Question: I have an 'Expr' object in C#, which represents 'Wolfram Mathematica''s type - it can hold a number, a mathematical expression, a sound, an image or others.
I had been using the tutorial included with my 'Wolfram Mathemtica' edition for calling 'Mathematica' via .NET, and I want to create an Image from my output. For example, to plot a function or nicely draw an expression.
I have this code:
'''
public System.Drawing.Image ToImage(int width = 300, int height = 300)
{
return link.EvaluateToImage(this.e, width, height);
}
'''
Where 'link' is my 'IKernelLink', and 'this.e' is my 'Expr'.
Afterwards, I use 'image.Save(@"C:
ile.png")'
The problem is that when I open a form and do 'form.pictureBox.Image = LoadImage(@"C:
ile.png")', or I open the the image with the appropriate program, it gives me an animation of three frames. I will upload it here:

Additionally, it does not give me the whole output, which is '{{x -> -(-3)^(1/3)}, {x -> 3^(1/3)}, {x -> (-1)^(2/3)*3^(1/3)}}' (generated with 'EvaluateToInputForm')
Obviously, this behavior is wrong and can anybody help me with it?
note: it makes a single frame file when the 'Expr' is a graphic object, i.e the evaluation of a 'Plot' function.
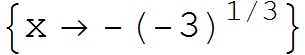
Answer: I think you should use a Graphics array to send a collection of images from Mathematica to .NET, ie:
<URL>
There is an example of the use of this code <URL>.